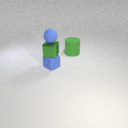
small blue rubber cube below small green metal cube